Question: How to show multiple PupupMenu looks like below image in Metro/WinRT (C#) ?

Here is my C# code.
'''
private async void OnPointerPressed(object sender, Windows.UI.Xaml.Input.PointerRoutedEventArgs e)
{
PopupMenu menu1 = new PopupMenu();
menu1.Commands.Add(new UICommand("menu1 A", (function) => { }));
menu1.Commands.Add(new UICommand("menu1 B", (function) => { }));
Task<IUICommand> task1 = menu1.ShowAsync(new Point(100, 100)).AsTask<IUICommand>();
PopupMenu menu2 = new PopupMenu();
menu2.Commands.Add(new UICommand("menu2 C", (function) => { }));
menu2.Commands.Add(new UICommand("menu2 D", (function) => { }));
Task<IUICommand> task2 = menu2.ShowAsync(new Point(200, 100)).AsTask<IUICommand>(); // A first chance exception of type 'System.InvalidOperationException' occurred in mscorlib.dll
Task<IUICommand> task = await Task.WhenAny(task1, task2);
if (task.Result != null)
{
await new MessageDialog(task.Result.Label).ShowAsync();
}
}
'''
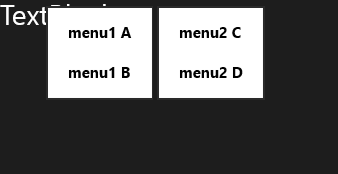
Answer: You can't. 'WinRT' doesn't support displaying multiple popups (it tells you with an exception). That's true for 'PopupMenu', 'MessageBox' and more.
You could probably create your own window that looks like a double 'PopupMenu' but I would advise against that.